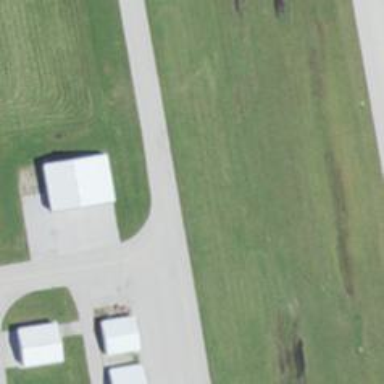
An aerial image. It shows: Image of taxiway at airport.